Brain MRI, t2w sequence, axial 2D slice.
Patient: age 23, sex M, weight 78 kg, height 1.78 m
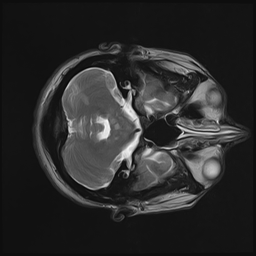